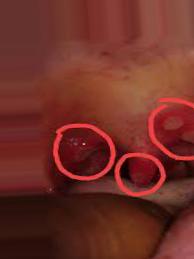
Condition: Mouth Ulcer